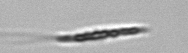
Label: flagellate